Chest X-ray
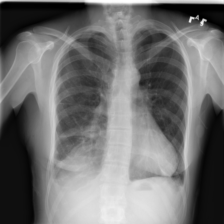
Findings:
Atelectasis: negative
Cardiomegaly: negative
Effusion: negative
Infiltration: negative
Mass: negative
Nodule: negative
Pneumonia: negative
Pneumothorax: positive
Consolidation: negative
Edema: negative
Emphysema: negative
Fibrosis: negative
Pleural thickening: negative
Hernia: negative